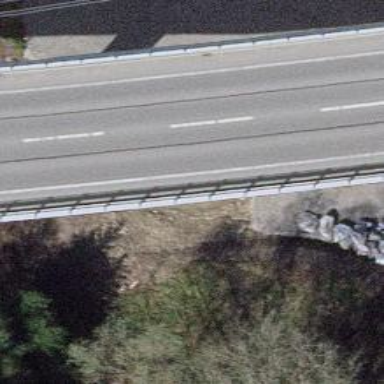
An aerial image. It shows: Secondary road with bridge.